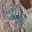
Label: 4